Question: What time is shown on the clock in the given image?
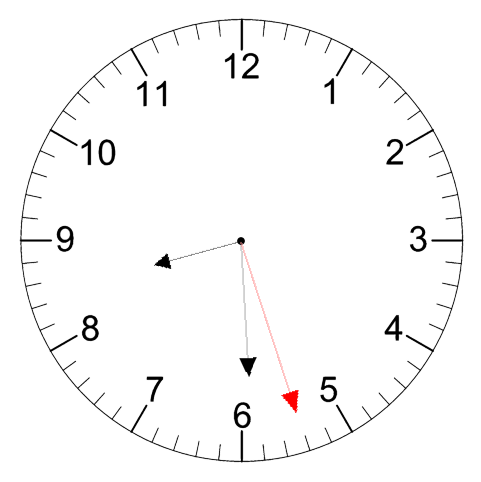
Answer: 08:29:27